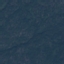
Land use / land cover class: Forest